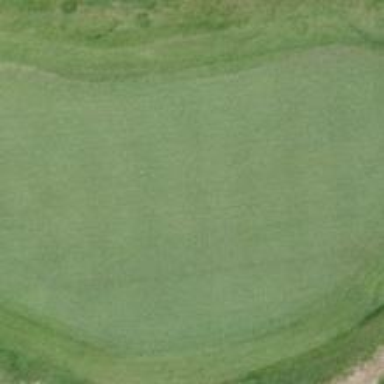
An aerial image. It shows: Golf hole.